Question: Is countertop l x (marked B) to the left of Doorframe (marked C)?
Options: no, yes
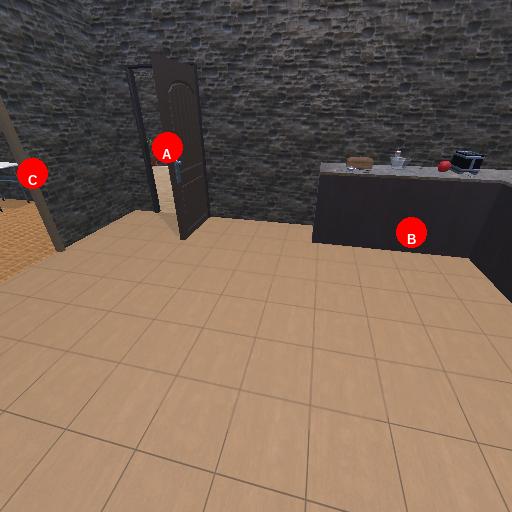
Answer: no